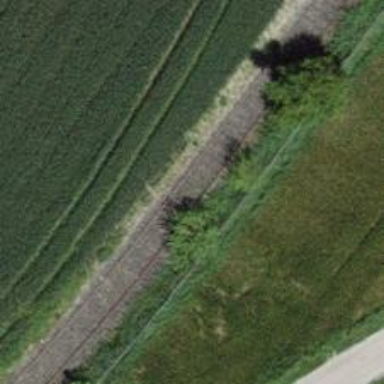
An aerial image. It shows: Disused railway spur service.